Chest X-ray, PA view. Patient: 37 years old, sex F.
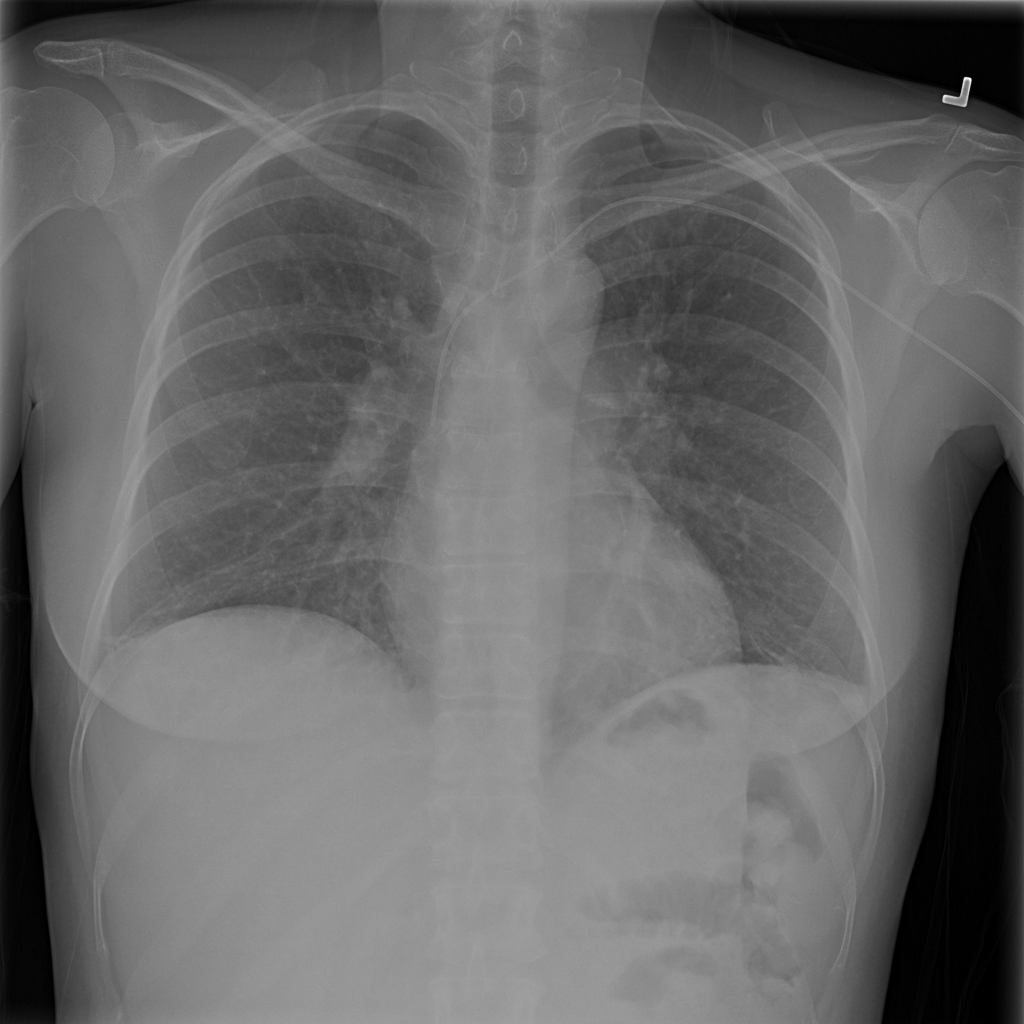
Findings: Infiltration